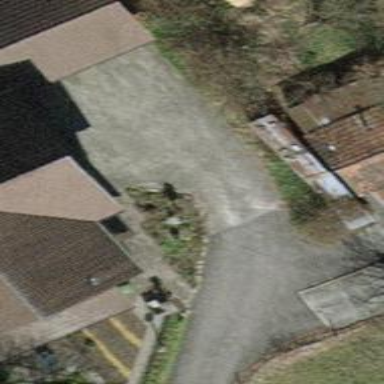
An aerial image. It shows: Driveway made of fine gravel.